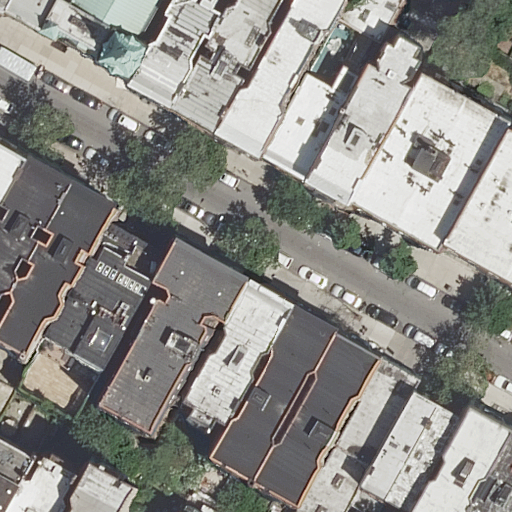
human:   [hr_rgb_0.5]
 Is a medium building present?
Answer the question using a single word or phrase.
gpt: yes

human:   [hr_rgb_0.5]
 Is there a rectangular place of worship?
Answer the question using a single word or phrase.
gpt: yes

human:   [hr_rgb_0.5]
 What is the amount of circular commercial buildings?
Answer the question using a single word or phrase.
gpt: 0

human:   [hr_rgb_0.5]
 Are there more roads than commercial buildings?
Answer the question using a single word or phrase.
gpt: yes

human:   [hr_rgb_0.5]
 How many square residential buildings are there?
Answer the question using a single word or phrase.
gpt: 0

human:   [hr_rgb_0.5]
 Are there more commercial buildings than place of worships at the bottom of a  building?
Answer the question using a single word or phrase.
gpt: no

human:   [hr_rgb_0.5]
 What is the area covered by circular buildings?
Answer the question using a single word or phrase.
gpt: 0m2

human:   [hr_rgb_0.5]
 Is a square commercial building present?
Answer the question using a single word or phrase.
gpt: no

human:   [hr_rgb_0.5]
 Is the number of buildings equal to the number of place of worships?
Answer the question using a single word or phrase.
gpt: no

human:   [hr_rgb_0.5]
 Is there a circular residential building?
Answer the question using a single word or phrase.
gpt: no

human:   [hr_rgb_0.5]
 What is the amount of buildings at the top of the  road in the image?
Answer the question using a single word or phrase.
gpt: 10

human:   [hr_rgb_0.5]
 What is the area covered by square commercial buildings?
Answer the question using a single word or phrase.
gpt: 0m2

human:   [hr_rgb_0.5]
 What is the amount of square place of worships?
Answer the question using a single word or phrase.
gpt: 0

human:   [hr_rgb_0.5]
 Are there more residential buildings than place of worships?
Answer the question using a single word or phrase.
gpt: yes

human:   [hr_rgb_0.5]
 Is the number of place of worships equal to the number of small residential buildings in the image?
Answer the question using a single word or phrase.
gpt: no

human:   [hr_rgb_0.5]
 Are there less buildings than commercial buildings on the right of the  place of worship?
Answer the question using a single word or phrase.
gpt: no

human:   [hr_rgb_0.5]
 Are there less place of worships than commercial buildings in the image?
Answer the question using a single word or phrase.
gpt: no

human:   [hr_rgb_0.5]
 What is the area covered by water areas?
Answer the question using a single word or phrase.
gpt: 0m2

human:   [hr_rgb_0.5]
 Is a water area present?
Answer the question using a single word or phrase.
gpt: no

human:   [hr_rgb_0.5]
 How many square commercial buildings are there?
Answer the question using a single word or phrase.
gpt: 0

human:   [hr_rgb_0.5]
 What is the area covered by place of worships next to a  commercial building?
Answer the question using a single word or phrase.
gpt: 0m2

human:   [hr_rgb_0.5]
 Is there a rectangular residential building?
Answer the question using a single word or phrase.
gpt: yes

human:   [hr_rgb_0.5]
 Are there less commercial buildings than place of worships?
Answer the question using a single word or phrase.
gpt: yes

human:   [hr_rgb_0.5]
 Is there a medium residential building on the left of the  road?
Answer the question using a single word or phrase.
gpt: yes

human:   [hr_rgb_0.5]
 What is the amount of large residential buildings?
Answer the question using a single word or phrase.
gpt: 1

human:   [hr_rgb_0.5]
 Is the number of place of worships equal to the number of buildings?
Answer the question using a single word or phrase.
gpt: no

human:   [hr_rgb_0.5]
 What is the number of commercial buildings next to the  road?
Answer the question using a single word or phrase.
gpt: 0

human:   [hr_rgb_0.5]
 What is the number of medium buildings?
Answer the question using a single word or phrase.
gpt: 17

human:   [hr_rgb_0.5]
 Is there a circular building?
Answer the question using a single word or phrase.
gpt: no

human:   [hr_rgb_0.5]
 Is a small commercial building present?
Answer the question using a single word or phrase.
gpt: no

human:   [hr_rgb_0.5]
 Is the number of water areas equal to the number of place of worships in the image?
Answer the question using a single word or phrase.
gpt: no

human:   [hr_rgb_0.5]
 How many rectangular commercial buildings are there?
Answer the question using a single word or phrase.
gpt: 0

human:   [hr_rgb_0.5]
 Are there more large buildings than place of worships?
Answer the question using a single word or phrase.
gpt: no

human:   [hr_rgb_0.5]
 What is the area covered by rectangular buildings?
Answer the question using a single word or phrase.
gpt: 1166m2

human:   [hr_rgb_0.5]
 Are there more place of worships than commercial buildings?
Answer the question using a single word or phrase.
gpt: yes

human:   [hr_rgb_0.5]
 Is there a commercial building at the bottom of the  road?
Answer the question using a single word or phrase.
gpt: no